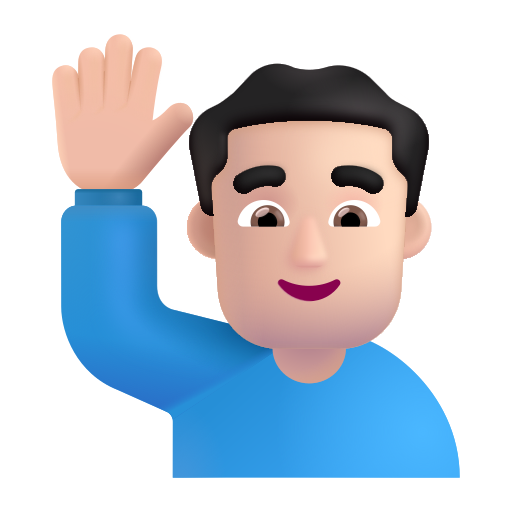
man raising hand color light